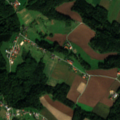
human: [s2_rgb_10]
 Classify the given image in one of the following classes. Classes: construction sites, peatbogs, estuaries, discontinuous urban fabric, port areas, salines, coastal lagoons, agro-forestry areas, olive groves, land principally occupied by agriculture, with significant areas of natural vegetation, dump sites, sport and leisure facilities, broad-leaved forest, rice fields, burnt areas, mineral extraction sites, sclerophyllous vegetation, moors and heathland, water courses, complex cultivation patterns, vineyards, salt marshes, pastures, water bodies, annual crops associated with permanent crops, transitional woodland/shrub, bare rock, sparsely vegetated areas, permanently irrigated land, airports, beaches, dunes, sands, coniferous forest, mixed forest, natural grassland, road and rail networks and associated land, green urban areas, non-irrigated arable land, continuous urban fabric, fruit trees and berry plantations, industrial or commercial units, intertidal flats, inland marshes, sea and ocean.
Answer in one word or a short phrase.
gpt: non-irrigated arable land, complex cultivation patterns, broad-leaved forest, mixed forest